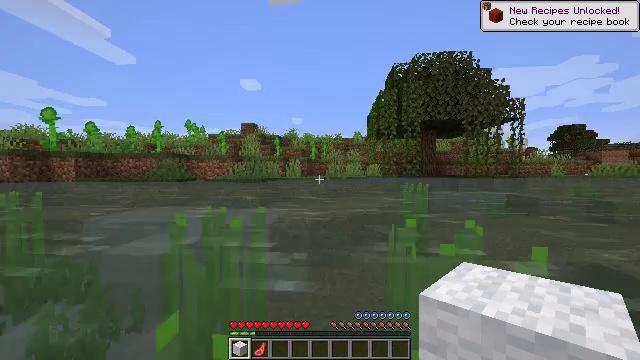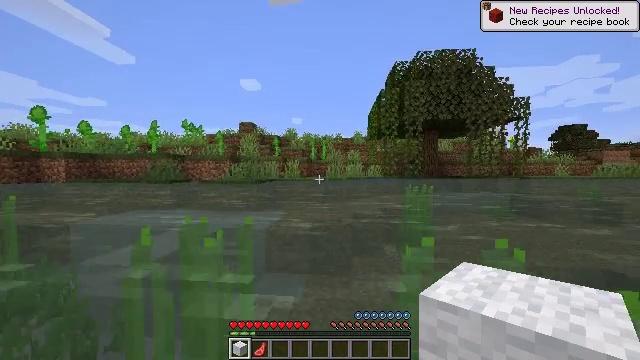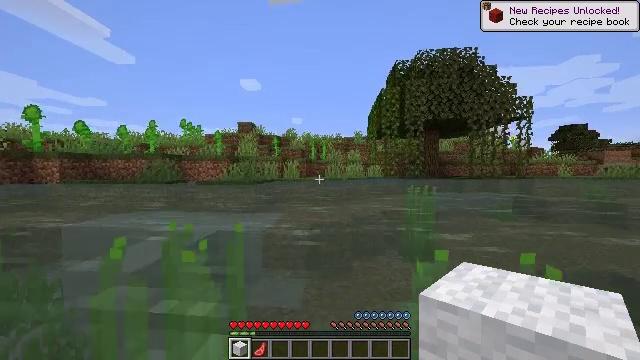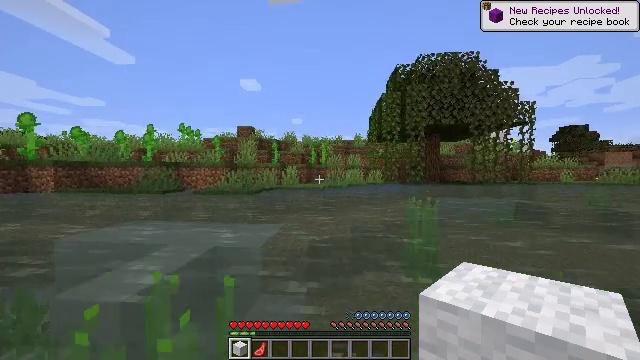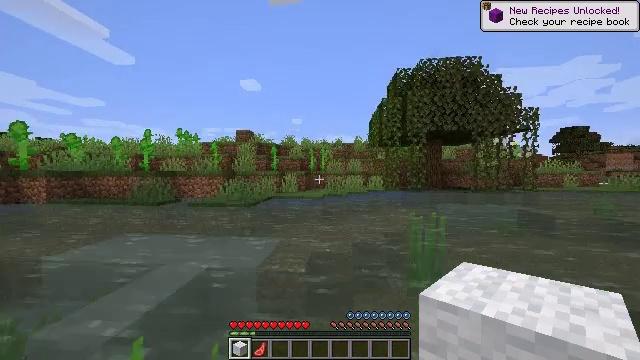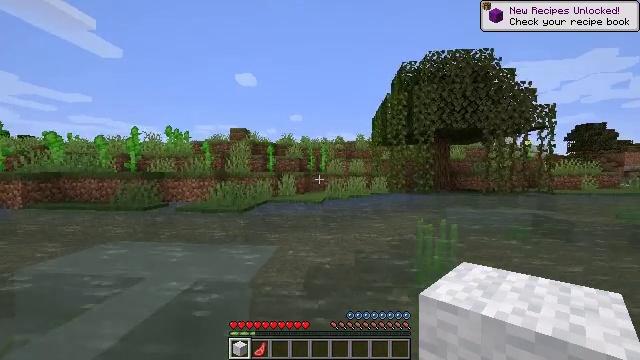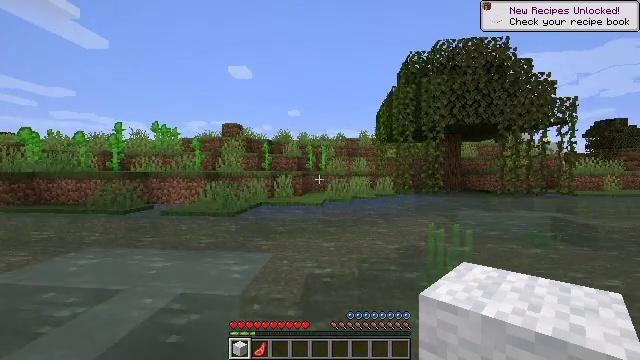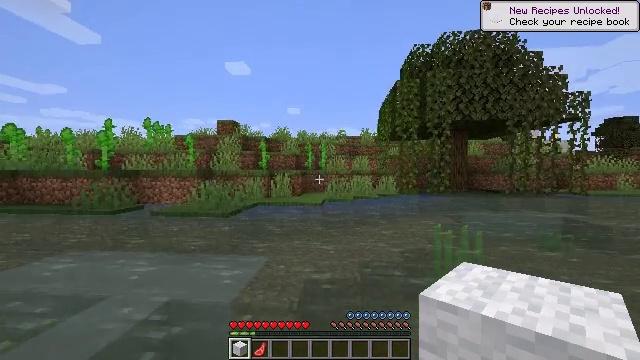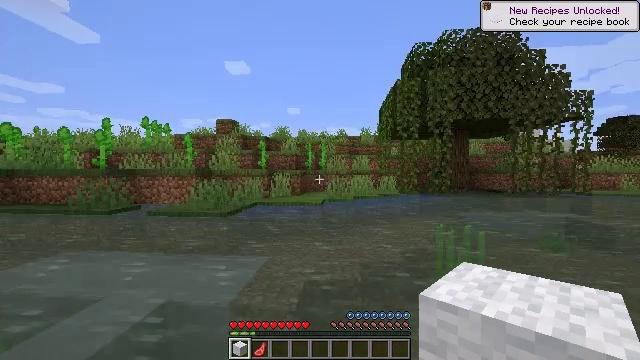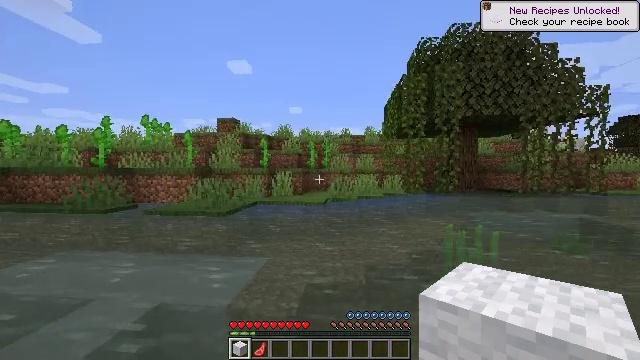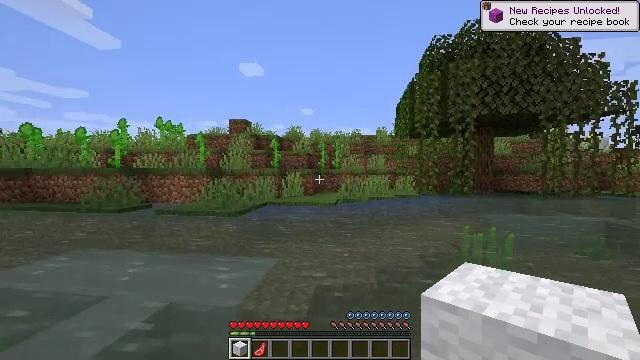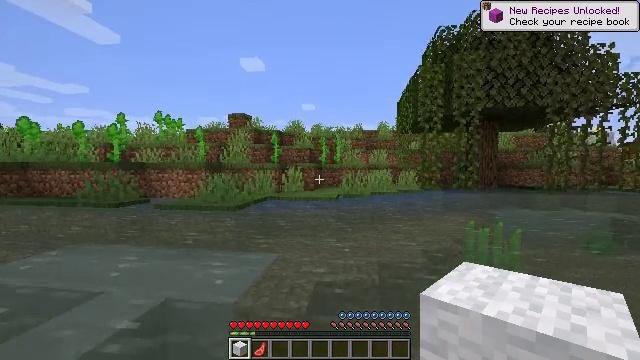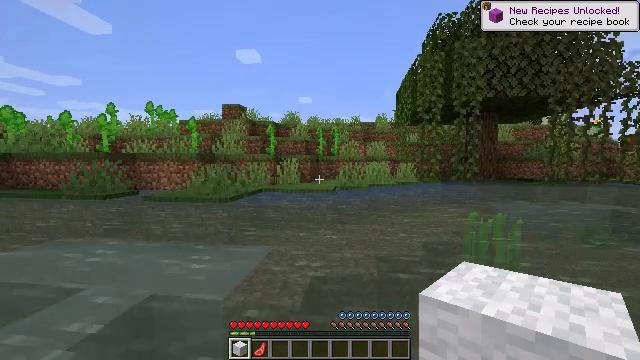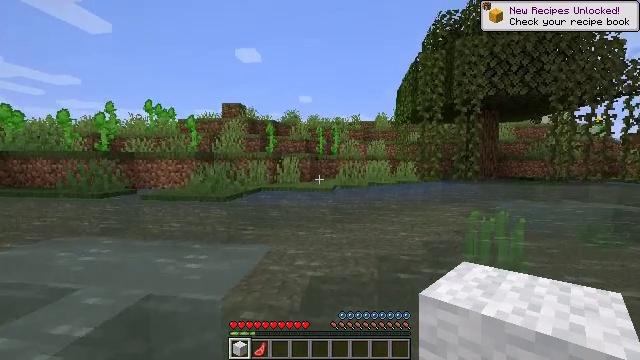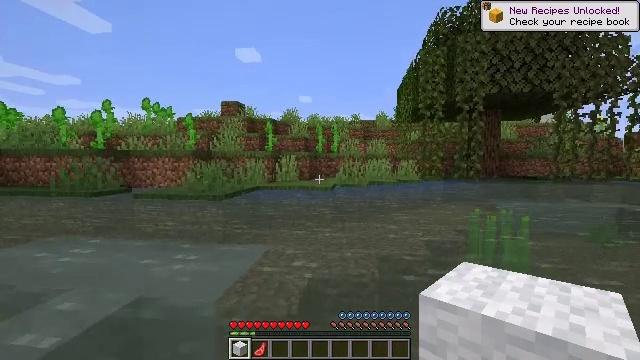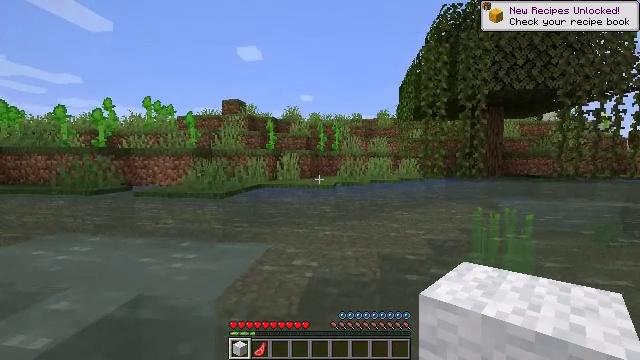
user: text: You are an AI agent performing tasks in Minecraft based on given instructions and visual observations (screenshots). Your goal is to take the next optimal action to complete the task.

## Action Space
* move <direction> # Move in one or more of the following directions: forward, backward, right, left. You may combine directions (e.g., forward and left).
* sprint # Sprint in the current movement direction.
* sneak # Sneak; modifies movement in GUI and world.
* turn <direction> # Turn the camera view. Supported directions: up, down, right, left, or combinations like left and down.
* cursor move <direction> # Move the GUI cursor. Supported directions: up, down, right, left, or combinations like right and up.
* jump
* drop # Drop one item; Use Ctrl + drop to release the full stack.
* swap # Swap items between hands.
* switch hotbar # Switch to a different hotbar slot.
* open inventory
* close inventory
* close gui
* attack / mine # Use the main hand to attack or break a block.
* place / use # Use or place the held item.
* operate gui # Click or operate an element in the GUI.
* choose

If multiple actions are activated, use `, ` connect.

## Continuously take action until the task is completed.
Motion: motion action
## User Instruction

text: Retrieve sunflower in your inventory.
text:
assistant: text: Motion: move forward, sprint
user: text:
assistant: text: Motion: move forward, sprint
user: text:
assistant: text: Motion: move forward, sprint
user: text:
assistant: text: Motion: move forward, sprint
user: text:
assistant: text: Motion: move forward, sprint
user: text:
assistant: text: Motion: move forward, sprint
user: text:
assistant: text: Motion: move forward, sprint
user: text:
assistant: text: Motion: move forward, sprint
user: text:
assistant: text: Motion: move forward, sprint
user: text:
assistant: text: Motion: move forward, sprint, turn left
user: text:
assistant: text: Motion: move forward, sprint
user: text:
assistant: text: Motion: move forward, sprint, turn down
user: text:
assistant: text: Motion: move forward, sprint
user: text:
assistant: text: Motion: move forward, sprint
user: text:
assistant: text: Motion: move forward, sprint
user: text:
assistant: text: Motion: move forward, sprint, turn left
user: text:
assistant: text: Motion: move forward, sprint
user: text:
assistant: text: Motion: move forward, sprint
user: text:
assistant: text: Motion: move forward, sprint
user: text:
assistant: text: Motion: move forward, sprint
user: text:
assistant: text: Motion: move forward, sprint
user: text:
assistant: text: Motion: move forward, sprint
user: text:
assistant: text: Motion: move forward, sprint
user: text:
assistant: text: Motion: move forward, sprint
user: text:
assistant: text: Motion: move forward, sprint
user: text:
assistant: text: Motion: move forward, sprint
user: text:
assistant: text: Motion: move forward, sprint
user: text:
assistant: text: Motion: move forward, sprint
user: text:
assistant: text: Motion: move forward, sprint
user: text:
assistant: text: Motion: move forward, sprint